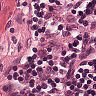
Metastatic tissue present: no